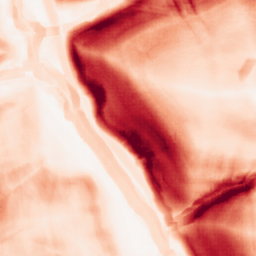
Category: morphological
Decomposition family: morphological_square
Decomposition parameters: operation: gradient
size: 10
Upsampling method: sinc_hamming
Upsampling parameters: scale: 8
kernel_size: 16
Upsampling scale: 8